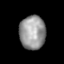
Tissue: lung
Cell type: Epithelial cells
Senescence score: 0.1678
Nuclear area (px): 860
Mean DAPI intensity: 150.806